Question: I have consulted the <URL>.
My problem is to customize the 'properties' sheet of a 'BeanNode' so that I hide the "Properties" and create my own one.
For that, usuallay I have to override 'createSheet()' method, and this is my code (in fact I want to show only the "'Expert'" sheet.
'''
@Override
protected Sheet createSheet() {
Sheet sheet = super.createSheet();
Sheet.Set set = Sheet.createExpertSet();
TUser user = getLookup().lookup(TUser.class);
try {
Property loginProp = new PropertySupport.Reflection(user, String.class, "getLogin", null);
loginProp.setName("Login");
set.put(loginProp);
} catch (NoSuchMethodException ex) {
ErrorManager.getDefault();
}
sheet.remove(Sheet.PROPERTIES);
sheet.put(set);
return sheet;
}
'''
What I got is:

How can I hide 'Properties' sheet and show only the 'Expert' one?
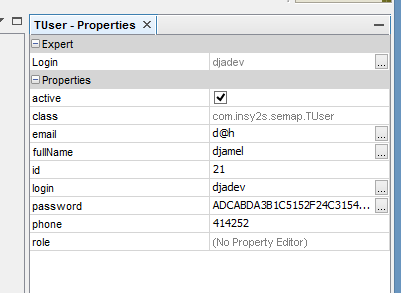
Answer: Abviously, your node must extend AbstractNode not BeanNode